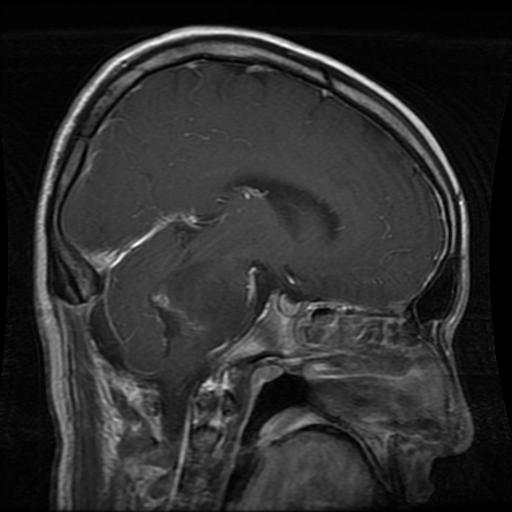
Label: glioma